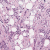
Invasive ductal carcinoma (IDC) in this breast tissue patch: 1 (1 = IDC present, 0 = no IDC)